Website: bh-photo
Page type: review-order
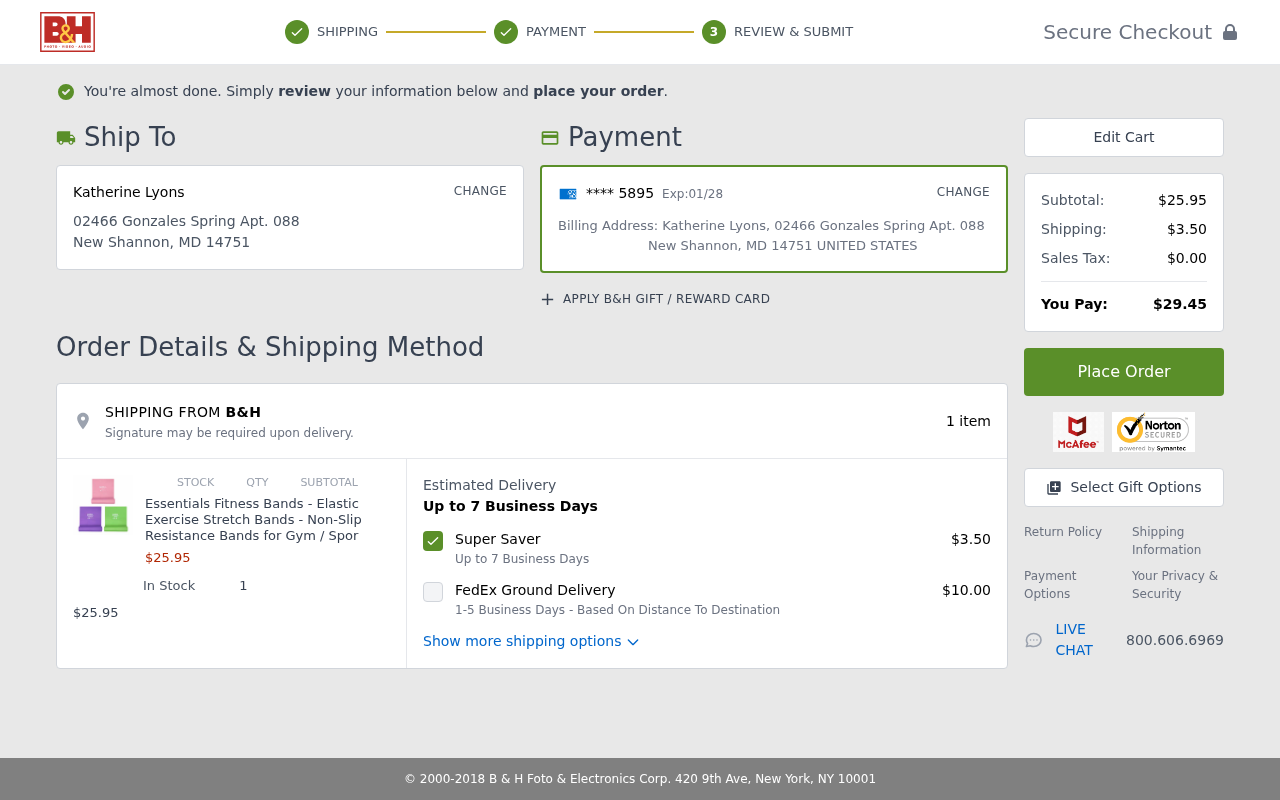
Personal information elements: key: PII_CARD_EXPIRY
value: Exp:01/28
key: PII_CARD_LAST4
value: **** 5895
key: PII_CITY_STATE_ZIP
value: New Shannon, MD 14751
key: PII_COUNTRY
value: UNITED STATES
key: PII_FULLNAME
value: Katherine Lyons
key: PII_FULLNAME2
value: Katherine Lyons
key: PII_STREET
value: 02466 Gonzales Spring Apt. 088
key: PII_STREET2
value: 02466 Gonzales Spring Apt. 088
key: PII_CITY_STATE_ZIP2
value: New Shannon, MD 14751
Product elements: key: PRODUCT1_NAME
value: Essentials Fitness Bands - Elastic Exercise Stretch Bands - Non-Slip Resistance Bands for Gym / Spor
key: PRODUCT1_PRICE
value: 25.95
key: PRODUCT1_QUANTITY
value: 1
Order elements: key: ORDER_NUM_ITEMS
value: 1 item
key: ORDER_SUBTOTAL
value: $25.95
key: ORDER_SHIPPING_COST
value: $3.50
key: ORDER_SHIPPING_ALT
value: $10.00
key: ORDER_SUBTOTAL2
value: $25.95
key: ORDER_SHIPPING_COST2
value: $3.50
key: ORDER_TAX
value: $0.00
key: ORDER_TOTAL
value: $29.45